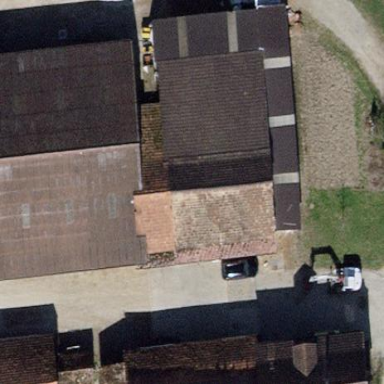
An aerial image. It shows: Part of building is shown in the image.